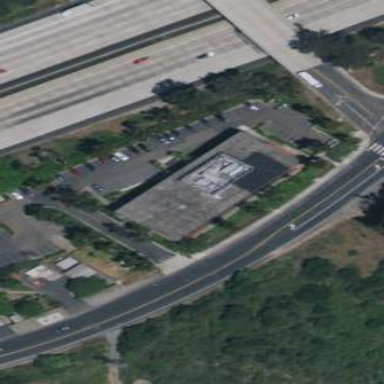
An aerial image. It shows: Office building.